Question: There is an unknown space on top of my website only in Firefox. There is not nothing like this when I browse it in Chrome, IE, Opera, etc.
This is my HTML:
'''
<body>
<div id="line"></div>
<div id="top">
'''
and this is my CSS:
'''
html {
margin:0 0 0 0;
height:100%;
width:100%
}
body {
font-family: Tahoma;
font-size:8pt;
color:#333;
margin:0 0 0 0;
background-color:#f5f5f5;
text-align:center;
}
#line {
height:8px;
background-color:#333333;
clear:none
}
'''
As you see there is nothing before '<div id="line"></div>' that is a line with dark gray color in the picture.
What is this unknown space?

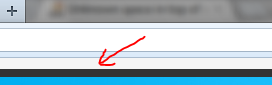
Answer: I found the problem. There was a HTML output in my config file that I was called before '<html>' tag.